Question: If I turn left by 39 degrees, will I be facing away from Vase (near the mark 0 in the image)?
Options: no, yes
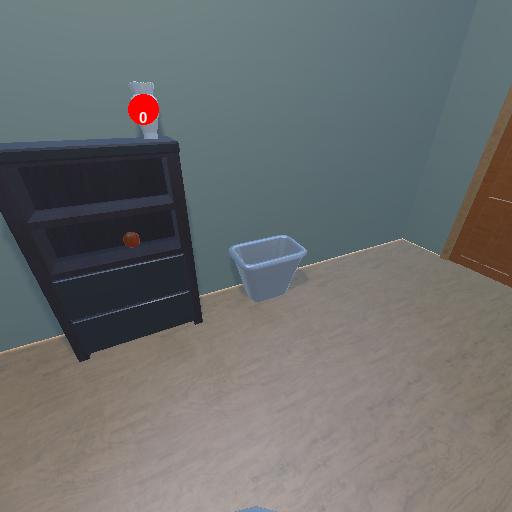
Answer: no